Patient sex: M
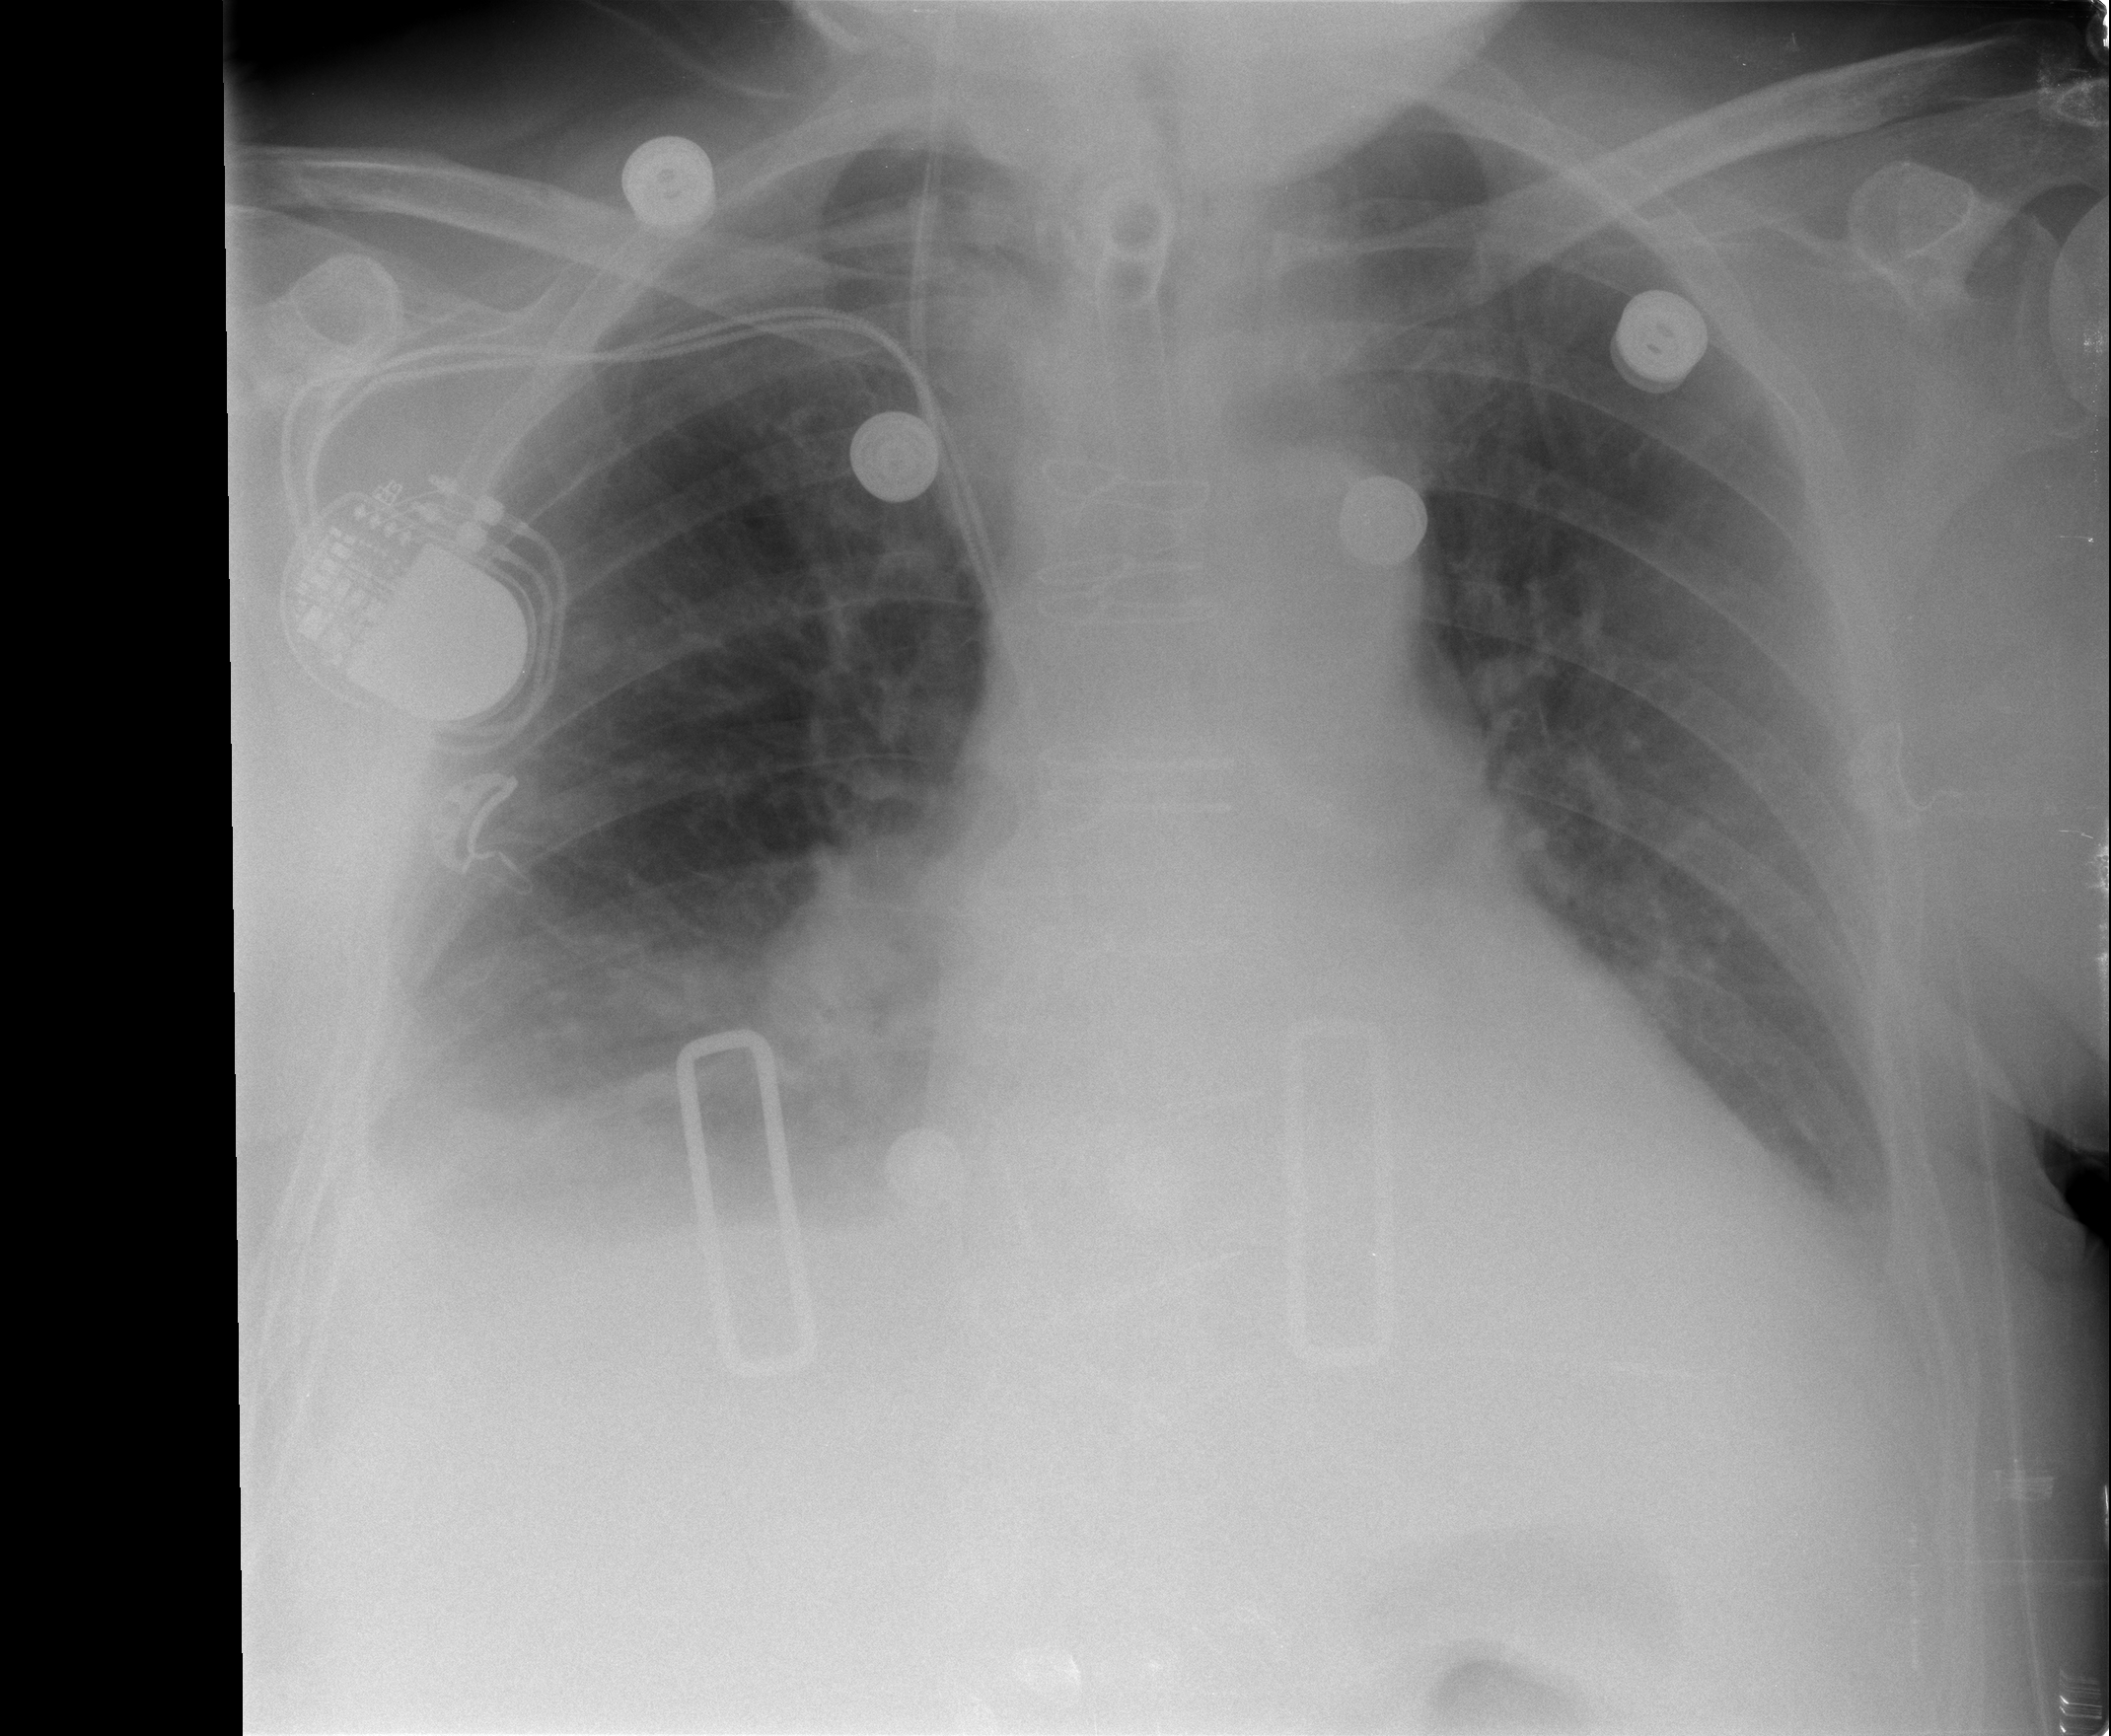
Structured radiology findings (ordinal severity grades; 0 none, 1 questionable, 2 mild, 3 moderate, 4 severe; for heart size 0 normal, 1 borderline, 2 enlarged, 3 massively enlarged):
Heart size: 2
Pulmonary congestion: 2
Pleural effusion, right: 2
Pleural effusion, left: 2
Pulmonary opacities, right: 0
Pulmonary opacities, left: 0
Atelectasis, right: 2
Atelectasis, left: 2